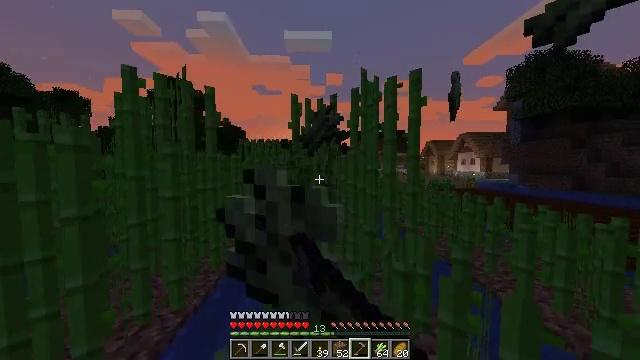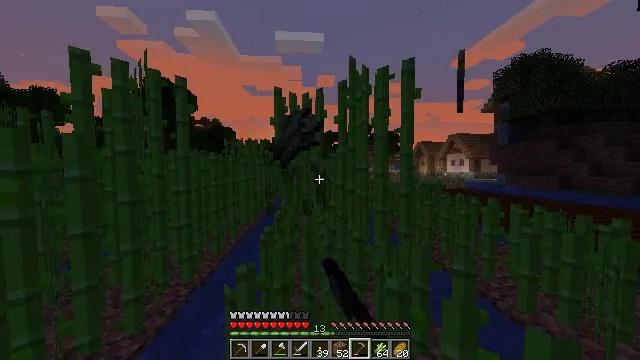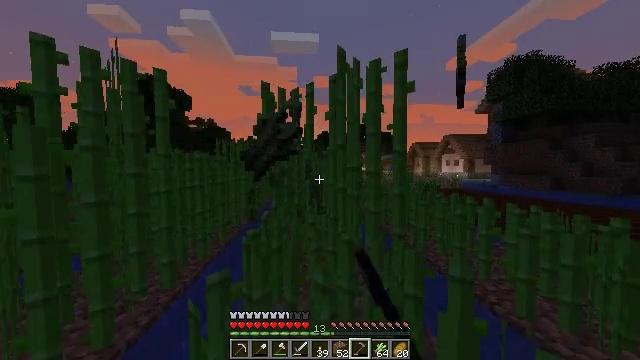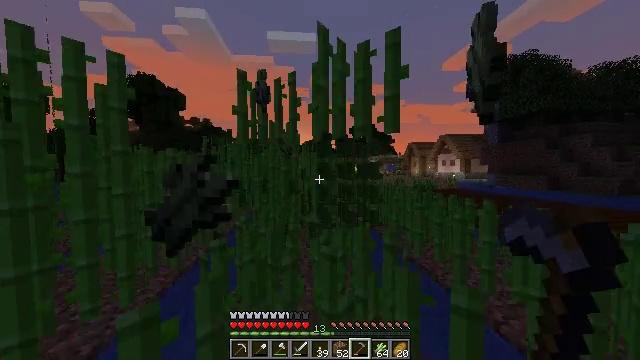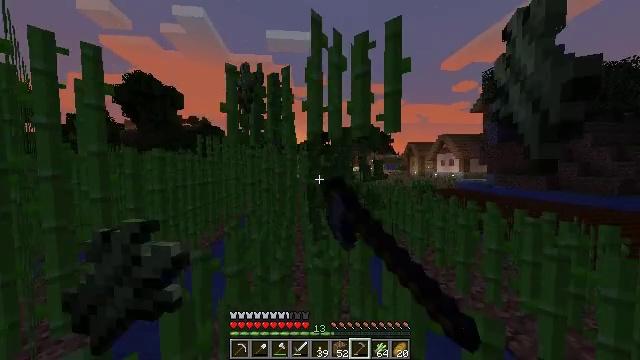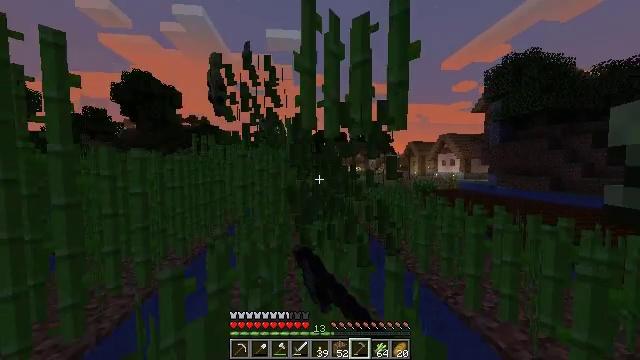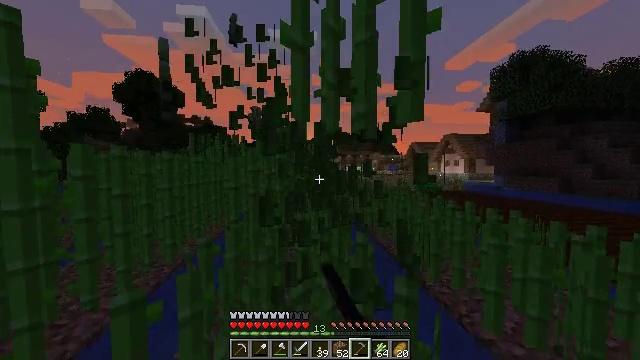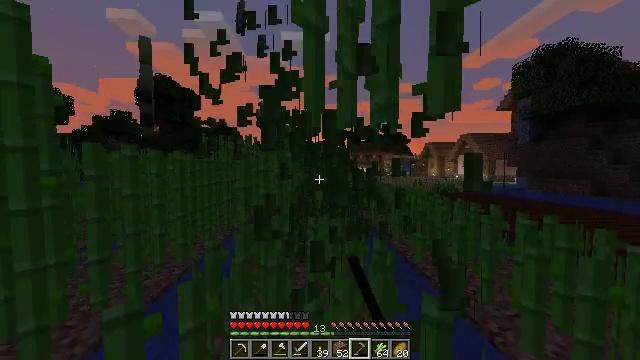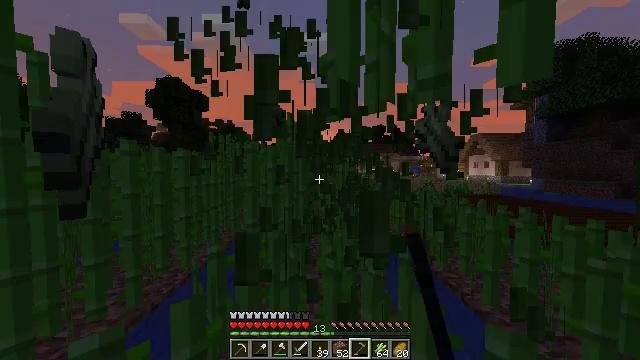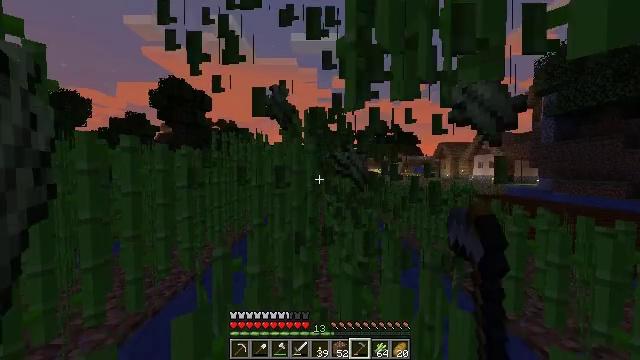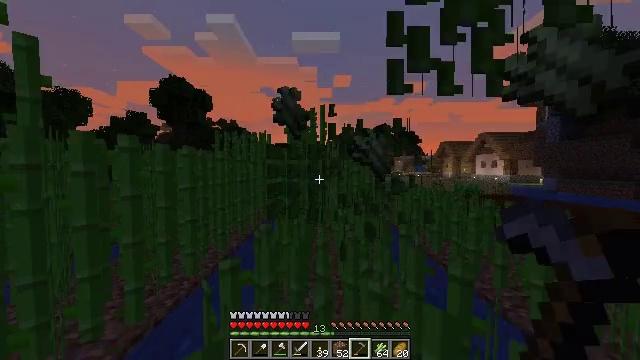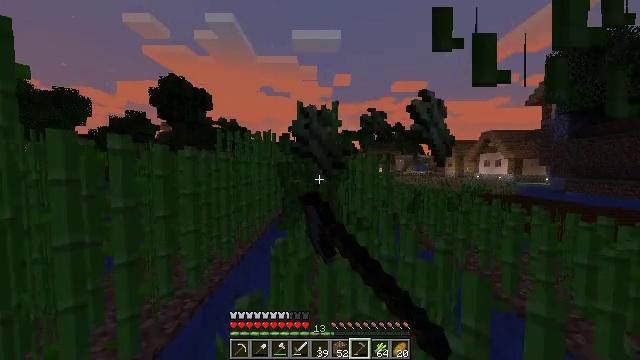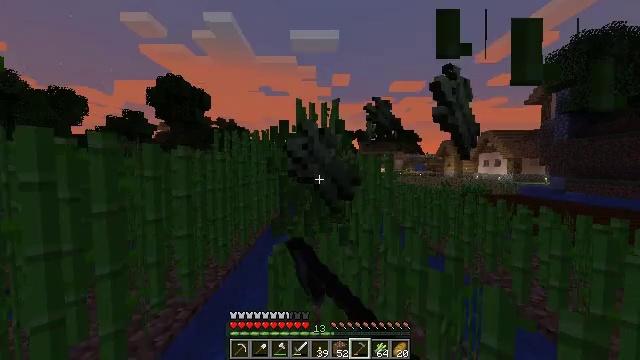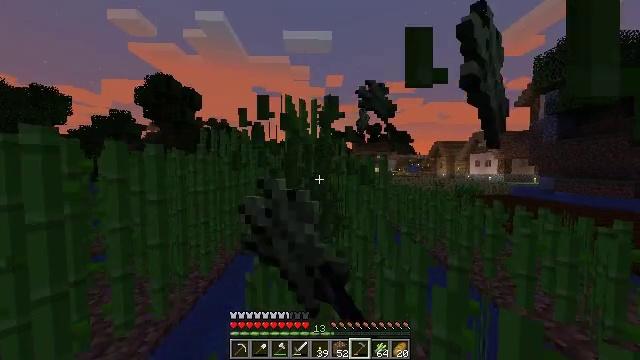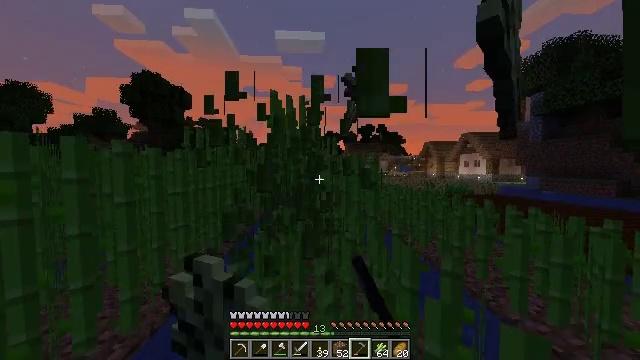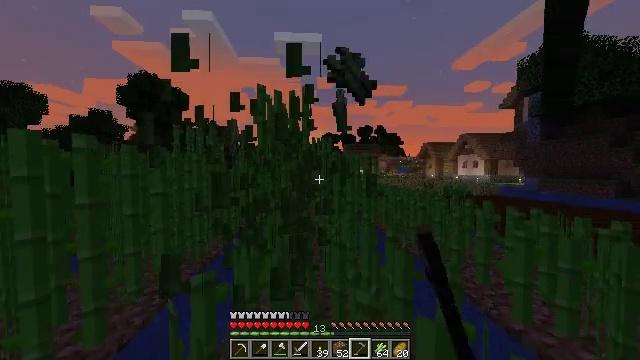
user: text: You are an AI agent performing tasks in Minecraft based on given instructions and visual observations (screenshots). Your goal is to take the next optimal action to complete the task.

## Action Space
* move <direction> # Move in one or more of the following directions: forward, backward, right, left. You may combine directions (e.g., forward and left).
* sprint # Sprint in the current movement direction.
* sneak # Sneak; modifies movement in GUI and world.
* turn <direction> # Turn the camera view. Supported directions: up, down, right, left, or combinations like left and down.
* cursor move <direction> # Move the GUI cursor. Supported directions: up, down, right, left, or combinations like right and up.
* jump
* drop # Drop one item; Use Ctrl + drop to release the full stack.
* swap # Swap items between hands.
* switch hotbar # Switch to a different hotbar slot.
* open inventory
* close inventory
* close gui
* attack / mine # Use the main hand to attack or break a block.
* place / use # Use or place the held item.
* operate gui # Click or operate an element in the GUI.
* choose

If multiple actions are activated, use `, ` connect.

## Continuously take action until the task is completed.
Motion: motion action
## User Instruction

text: Break the sugar cane.
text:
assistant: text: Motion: move forward and move right, sprint, turn right, attack / mine
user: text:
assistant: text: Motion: move forward and move right, sprint, turn right, attack / mine
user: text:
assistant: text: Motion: move forward, sprint, attack / mine
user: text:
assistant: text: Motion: move forward, sprint, attack / mine
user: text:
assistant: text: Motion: move forward, sprint, attack / mine
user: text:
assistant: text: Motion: move forward, sprint, attack / mine
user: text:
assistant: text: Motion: move forward and move left, sprint, turn left, attack / mine
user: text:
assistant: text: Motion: move forward and move left, sprint, turn left, attack / mine
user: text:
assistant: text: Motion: move forward and move left, sprint, attack / mine
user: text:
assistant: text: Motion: move forward and move left, sprint, attack / mine
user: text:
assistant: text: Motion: move forward, sprint, attack / mine
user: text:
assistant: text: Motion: move forward and move right, sprint, attack / mine
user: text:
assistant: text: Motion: move forward and move right, sprint, turn right, attack / mine
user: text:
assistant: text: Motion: move forward and move right, sprint, turn right, attack / mine
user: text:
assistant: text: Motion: move forward and move right, sprint, attack / mine
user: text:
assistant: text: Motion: move forward, sprint, attack / mine
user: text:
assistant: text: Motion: move forward and move left, sprint, attack / mine
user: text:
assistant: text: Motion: move forward and move left, sprint, attack / mine
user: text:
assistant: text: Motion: move forward and move left, sprint, turn left, attack / mine
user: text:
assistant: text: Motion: move forward and move left, sprint, turn left, attack / mine
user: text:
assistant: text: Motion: move forward, sprint, attack / mine
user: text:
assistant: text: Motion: move forward, sprint, attack / mine
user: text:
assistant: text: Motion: move forward and move right, sprint, attack / mine
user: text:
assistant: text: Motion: move forward and move right, sprint, attack / mine
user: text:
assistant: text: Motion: move forward and move right, sprint, turn right, attack / mine
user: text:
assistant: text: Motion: move forward and move right, sprint, turn right, attack / mine
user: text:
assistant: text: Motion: move forward, sprint, turn right, attack / mine
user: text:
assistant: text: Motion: move forward, sprint, attack / mine
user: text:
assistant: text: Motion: move forward, sprint, attack / mine
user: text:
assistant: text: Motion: move forward and move left, sprint, turn left, attack / mine